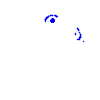
Particle: electron